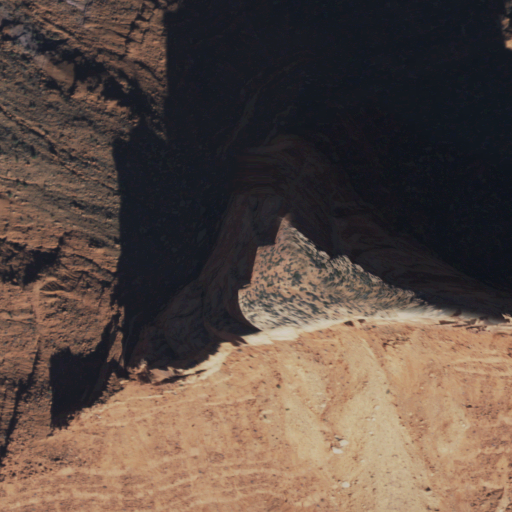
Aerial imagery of ridge(s) in Arizona named Female Point containing only shrub